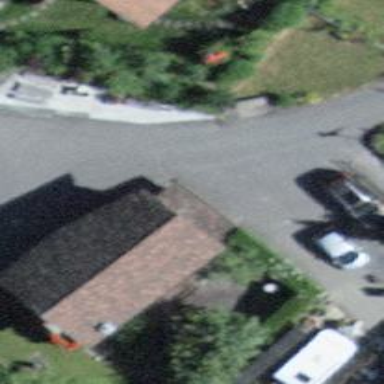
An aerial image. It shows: Paved alleyway designated as service road.